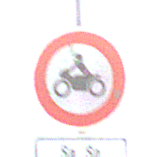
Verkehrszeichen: VerbotKraftraeder
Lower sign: ZeitangabenMitBeschraenkungAufWochentage9
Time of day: SunriseSunset
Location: Outdoor (Nature)
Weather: PartlyCloudy
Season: NotSpecified
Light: Natural